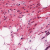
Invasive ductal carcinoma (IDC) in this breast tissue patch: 0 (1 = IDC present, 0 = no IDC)